Question: I understand that there has been a material change relating to the BigQuery streaming API. As I received in a message from the Google cloud team on Thursday, May 14th:
"In 2013, we launched Google BigQuery streaming API, making it easy to analyze large amounts of data quickly. This product was free until January 1, 2015, when we began charging for streaming data into Google BigQuery, based on the number of rows inserted into a BigQuery table. Since then, we've learned more about how customers are using Google BigQuery and effective August 12, 2015, we will stop charging for Google BigQuery streaming by the number of rows inserted and instead charge by the number of bytes inserted. New pricing will be $0.01 per 200 MB, with a minimum billing size of 1 KB per row. We've increased the default insert-rate limit from 10,000 rows per second, per table, to 100,000 rows per second, per table. In addition, the row-size limit has increased from 20 KB to 1 MB. These changes will allow customers more flexibility when designing insert strategy, and more accurately reflect the value provided by the streaming insert feature. Additional information on pricing can be found on our pricing page."
Based on this, I have a few important questions:
1. Is there a way to easily view the amount of data in the Cloud Console that is currently being streamed into a client's account. Also, should I expect a separate line being included in the billing table? Asking here as I have looked elsewhere and found no answer. I also see nothing in the current billing table to help (see below). The question is material for this user who is presently pushing many Terrabytes of data through BigQuery on a weekly basis.

1. I would like clarification on the line which notes "minimum billing size of 1 KB per row." If you pass less than 1KB of data per row into the tables, does this mean that you are NOT charged for any data charges for that row?
2. Finally, is there a quick way to calculate the potential financial impact of the change, or any guidance on the best way to programatically optimize the streaming insert calls to minimize the costs?
Thanks in advance for your help!
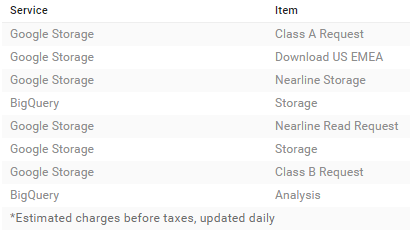
Answer: My interpretation of the rules, I have to confirm with the team:
- - -
More good news: The system won't limit each row to 20KB anymore, and now you can stream up to 1 MB per row.